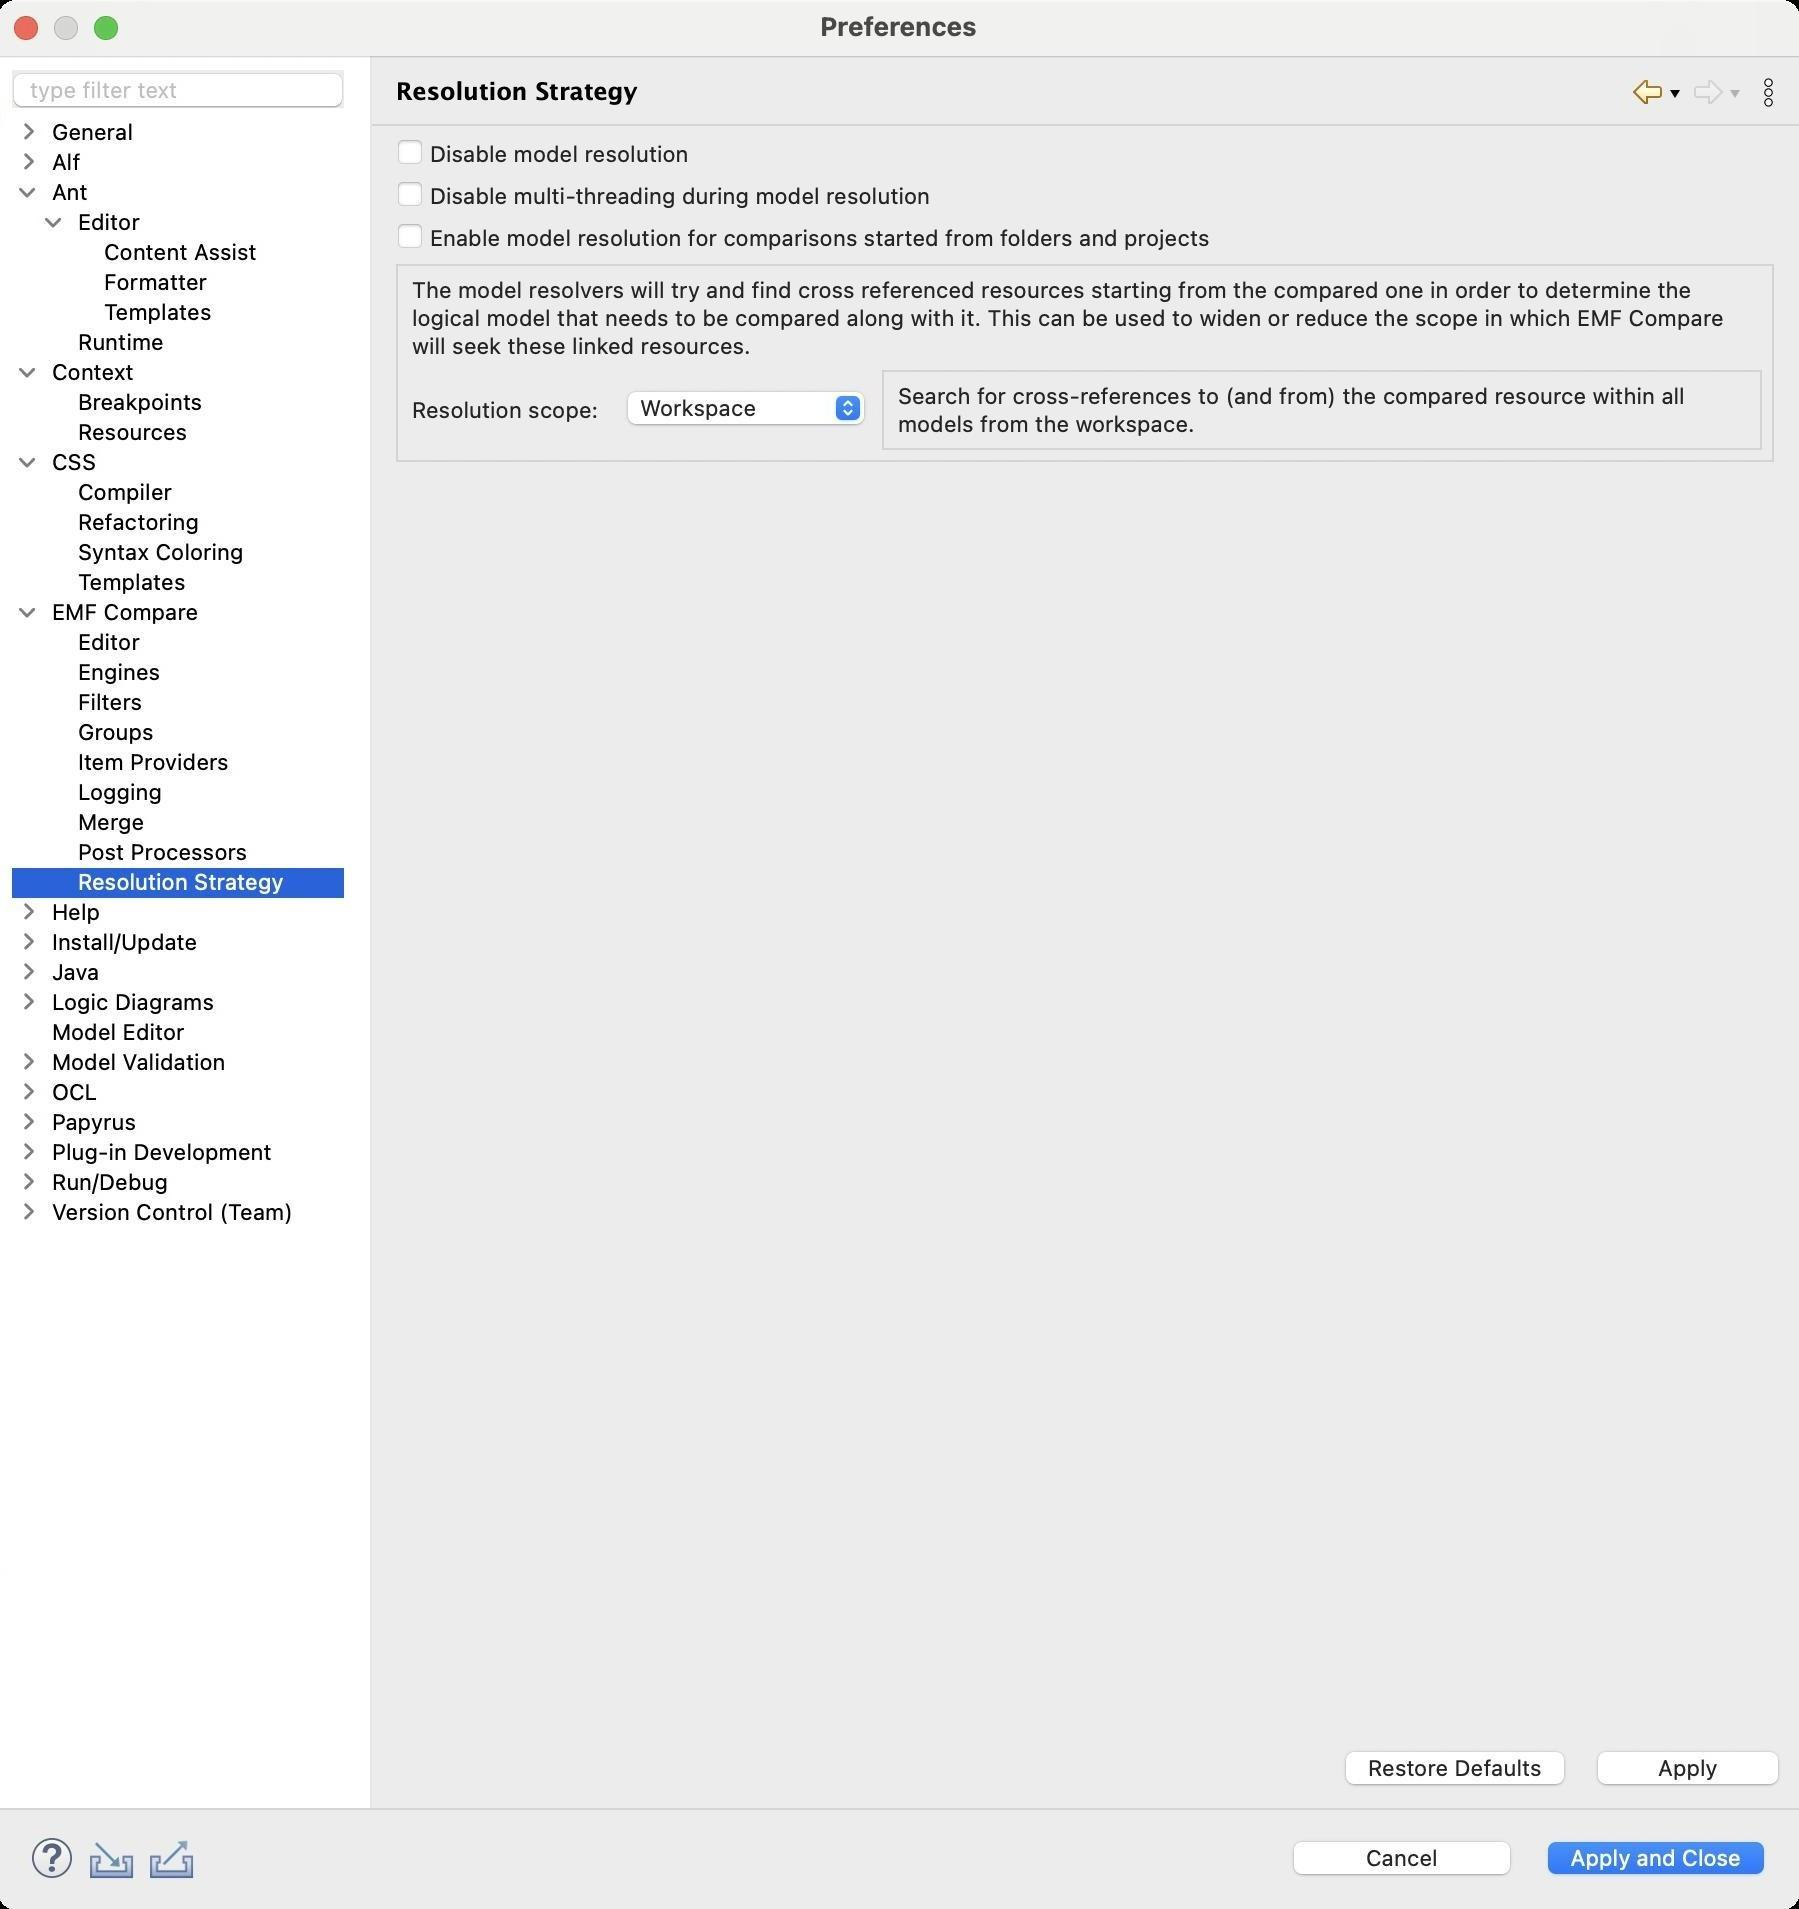
Accessibility tree:
{"name": "Preferences", "role": "AXWindow", "description": null, "role_description": "standard window", "value": null, "position": "480.00;95.00", "size": "901;955", "children": [{"name": "Apply_and_Close", "role": "AXButton", "description": null, "role_description": "button", "value": null, "position": "769.00;917.00", "size": "120;27", "children": []}, {"name": "Cancel", "role": "AXButton", "description": null, "role_description": "button", "value": null, "position": "642.00;917.00", "size": "120;27", "children": []}, {"name": null, "role": "AXToolbar", "description": null, "role_description": "toolbar", "value": null, "position": "12.00;915.00", "size": "90;30", "children": [{"name": "Help", "role": "AXCheckBox", "description": null, "role_description": "checkbox", "value": 0, "position": "12.00;915.00", "size": "30;30", "children": []}, {"name": "Import", "role": "AXButton", "description": null, "role_description": "button", "value": null, "position": "42.00;915.00", "size": "30;30", "children": []}, {"name": "Export", "role": "AXButton", "description": null, "role_description": "button", "value": null, "position": "72.00;915.00", "size": "30;30", "children": []}]}, {"name": null, "role": "AXScrollArea", "description": null, "role_description": "scroll area", "value": null, "position": "199.00;69.00", "size": "697;830", "children": [{"name": "Apply", "role": "AXButton", "description": null, "role_description": "button", "value": null, "position": "794.00;872.00", "size": "102;27", "children": []}, {"name": "Restore_Defaults", "role": "AXButton", "description": null, "role_description": "button", "value": null, "position": "668.00;872.00", "size": "121;27", "children": []}, {"name": null, "role": "AXScrollArea", "description": null, "role_description": "scroll area", "value": null, "position": "199.00;132.00", "size": "689;99", "children": [{"name": null, "role": "AXScrollArea", "description": null, "role_description": "scroll area", "value": null, "position": "442.00;185.00", "size": "440;40", "children": [{"name": null, "role": "AXStaticText", "description": null, "role_description": "text", "value": "Search for cross-references to (and from) the compared resource within all models from the workspace.", "position": "448.00;191.00", "size": "428;28", "children": []}]}, {"name": null, "role": "AXPopUpButton", "description": null, "role_description": "pop up button", "value": "Workspace", "position": "311.00;194.00", "size": "126;22", "children": []}, {"name": null, "role": "AXStaticText", "description": null, "role_description": "text", "value": "Resolution scope:", "position": "205.00;198.00", "size": "98;14", "children": []}, {"name": null, "role": "AXStaticText", "description": null, "role_description": "text", "value": "The model resolvers will try and find cross referenced resources starting from the compared one in order to determine the logical model that needs to be compared along with it. This can be used to widen or reduce the scope in which EMF Compare will seek these linked resources.", "position": "205.00;138.00", "size": "677;42", "children": []}]}, {"name": "Enable_model_resolution_for_comparisons_started_from_folders_and_projects", "role": "AXCheckBox", "description": null, "role_description": "checkbox", "value": 0, "position": "199.00;111.00", "size": "411;16", "children": []}, {"name": "Disable_multi-threading_during_model_resolution", "role": "AXCheckBox", "description": null, "role_description": "checkbox", "value": 0, "position": "199.00;90.00", "size": "272;16", "children": []}, {"name": "Disable_model_resolution", "role": "AXCheckBox", "description": null, "role_description": "checkbox", "value": 0, "position": "199.00;69.00", "size": "151;16", "children": []}]}, {"name": null, "role": "AXToolbar", "description": "", "role_description": "toolbar", "value": null, "position": "814.00;35.00", "size": "82;22", "children": [{"name": "Back_to_Post_Processors", "role": "AXMenuButton", "description": null, "role_description": "menu button", "value": null, "position": "814.00;35.00", "size": "22;22", "children": []}, {"name": "Forward", "role": "AXMenuButton", "description": null, "role_description": "menu button", "value": null, "position": "844.00;35.00", "size": "22;22", "children": []}, {"name": "Additional_Dialog_Actions", "role": "AXButton", "description": null, "role_description": "button", "value": null, "position": "874.00;35.00", "size": "22;22", "children": []}]}, {"name": null, "role": "AXStaticText", "description": "", "role_description": "text", "value": "Resolution Strategy", "position": "196.00;35.00", "size": "611;21", "children": []}, {"name": null, "role": "AXSplitter", "description": null, "role_description": "splitter", "value": 180, "position": "180.00;28.00", "size": "5;876", "children": []}, {"name": null, "role": "AXScrollArea", "description": null, "role_description": "scroll area", "value": null, "position": "7.00;59.00", "size": "166;845", "children": [{"name": null, "role": "AXOutline", "description": null, "role_description": "outline", "value": null, "position": "7.00;59.00", "size": "166;845", "children": [{"name": null, "role": "AXRow", "description": null, "role_description": "outline row", "value": null, "position": "7.00;59.00", "size": "166;15", "children": [{"name": null, "role": "AXGroup", "description": null, "role_description": "group", "value": null, "position": "7.00;59.00", "size": "141;15", "children": [{"name": null, "role": "AXDisclosureTriangle", "description": null, "role_description": "disclosure triangle", "value": 0, "position": "9.00;59.00", "size": "12;14", "children": []}, {"name": null, "role": "AXStaticText", "description": null, "role_description": "text", "value": "General", "position": "25.00;59.00", "size": "122;14", "children": []}]}]}, {"name": null, "role": "AXRow", "description": null, "role_description": "outline row", "value": null, "position": "7.00;74.00", "size": "166;15", "children": [{"name": null, "role": "AXGroup", "description": null, "role_description": "group", "value": null, "position": "7.00;74.00", "size": "141;15", "children": [{"name": null, "role": "AXDisclosureTriangle", "description": null, "role_description": "disclosure triangle", "value": 0, "position": "9.00;74.00", "size": "12;14", "children": []}, {"name": null, "role": "AXStaticText", "description": null, "role_description": "text", "value": "Alf", "position": "25.00;74.00", "size": "122;14", "children": []}]}]}, {"name": null, "role": "AXRow", "description": null, "role_description": "outline row", "value": null, "position": "7.00;89.00", "size": "166;15", "children": [{"name": null, "role": "AXGroup", "description": null, "role_description": "group", "value": null, "position": "7.00;89.00", "size": "141;15", "children": [{"name": null, "role": "AXDisclosureTriangle", "description": null, "role_description": "disclosure triangle", "value": 1, "position": "9.00;89.00", "size": "12;14", "children": []}, {"name": null, "role": "AXStaticText", "description": null, "role_description": "text", "value": "Ant", "position": "25.00;89.00", "size": "122;14", "children": []}]}]}, {"name": null, "role": "AXRow", "description": null, "role_description": "outline row", "value": null, "position": "7.00;104.00", "size": "166;15", "children": [{"name": null, "role": "AXGroup", "description": null, "role_description": "group", "value": null, "position": "7.00;104.00", "size": "141;15", "children": [{"name": null, "role": "AXDisclosureTriangle", "description": null, "role_description": "disclosure triangle", "value": 1, "position": "22.00;104.00", "size": "12;14", "children": []}, {"name": null, "role": "AXStaticText", "description": null, "role_description": "text", "value": "Editor", "position": "38.00;104.00", "size": "109;14", "children": []}]}]}, {"name": null, "role": "AXRow", "description": null, "role_description": "outline row", "value": null, "position": "7.00;119.00", "size": "166;15", "children": [{"name": null, "role": "AXStaticText", "description": null, "role_description": "text", "value": "Content Assist", "position": "51.00;119.00", "size": "96;14", "children": []}]}, {"name": null, "role": "AXRow", "description": null, "role_description": "outline row", "value": null, "position": "7.00;134.00", "size": "166;15", "children": [{"name": null, "role": "AXStaticText", "description": null, "role_description": "text", "value": "Formatter", "position": "51.00;134.00", "size": "96;14", "children": []}]}, {"name": null, "role": "AXRow", "description": null, "role_description": "outline row", "value": null, "position": "7.00;149.00", "size": "166;15", "children": [{"name": null, "role": "AXStaticText", "description": null, "role_description": "text", "value": "Templates", "position": "51.00;149.00", "size": "96;14", "children": []}]}, {"name": null, "role": "AXRow", "description": null, "role_description": "outline row", "value": null, "position": "7.00;164.00", "size": "166;15", "children": [{"name": null, "role": "AXStaticText", "description": null, "role_description": "text", "value": "Runtime", "position": "38.00;164.00", "size": "109;14", "children": []}]}, {"name": null, "role": "AXRow", "description": null, "role_description": "outline row", "value": null, "position": "7.00;179.00", "size": "166;15", "children": [{"name": null, "role": "AXGroup", "description": null, "role_description": "group", "value": null, "position": "7.00;179.00", "size": "141;15", "children": [{"name": null, "role": "AXDisclosureTriangle", "description": null, "role_description": "disclosure triangle", "value": 1, "position": "9.00;179.00", "size": "12;14", "children": []}, {"name": null, "role": "AXStaticText", "description": null, "role_description": "text", "value": "Context", "position": "25.00;179.00", "size": "122;14", "children": []}]}]}, {"name": null, "role": "AXRow", "description": null, "role_description": "outline row", "value": null, "position": "7.00;194.00", "size": "166;15", "children": [{"name": null, "role": "AXStaticText", "description": null, "role_description": "text", "value": "Breakpoints", "position": "38.00;194.00", "size": "109;14", "children": []}]}, {"name": null, "role": "AXRow", "description": null, "role_description": "outline row", "value": null, "position": "7.00;209.00", "size": "166;15", "children": [{"name": null, "role": "AXStaticText", "description": null, "role_description": "text", "value": "Resources", "position": "38.00;209.00", "size": "109;14", "children": []}]}, {"name": null, "role": "AXRow", "description": null, "role_description": "outline row", "value": null, "position": "7.00;224.00", "size": "166;15", "children": [{"name": null, "role": "AXGroup", "description": null, "role_description": "group", "value": null, "position": "7.00;224.00", "size": "141;15", "children": [{"name": null, "role": "AXDisclosureTriangle", "description": null, "role_description": "disclosure triangle", "value": 1, "position": "9.00;224.00", "size": "12;14", "children": []}, {"name": null, "role": "AXStaticText", "description": null, "role_description": "text", "value": "CSS", "position": "25.00;224.00", "size": "122;14", "children": []}]}]}, {"name": null, "role": "AXRow", "description": null, "role_description": "outline row", "value": null, "position": "7.00;239.00", "size": "166;15", "children": [{"name": null, "role": "AXStaticText", "description": null, "role_description": "text", "value": "Compiler", "position": "38.00;239.00", "size": "109;14", "children": []}]}, {"name": null, "role": "AXRow", "description": null, "role_description": "outline row", "value": null, "position": "7.00;254.00", "size": "166;15", "children": [{"name": null, "role": "AXStaticText", "description": null, "role_description": "text", "value": "Refactoring", "position": "38.00;254.00", "size": "109;14", "children": []}]}, {"name": null, "role": "AXRow", "description": null, "role_description": "outline row", "value": null, "position": "7.00;269.00", "size": "166;15", "children": [{"name": null, "role": "AXStaticText", "description": null, "role_description": "text", "value": "Syntax Coloring", "position": "38.00;269.00", "size": "109;14", "children": []}]}, {"name": null, "role": "AXRow", "description": null, "role_description": "outline row", "value": null, "position": "7.00;284.00", "size": "166;15", "children": [{"name": null, "role": "AXStaticText", "description": null, "role_description": "text", "value": "Templates", "position": "38.00;284.00", "size": "109;14", "children": []}]}, {"name": null, "role": "AXRow", "description": null, "role_description": "outline row", "value": null, "position": "7.00;299.00", "size": "166;15", "children": [{"name": null, "role": "AXGroup", "description": null, "role_description": "group", "value": null, "position": "7.00;299.00", "size": "141;15", "children": [{"name": null, "role": "AXDisclosureTriangle", "description": null, "role_description": "disclosure triangle", "value": 1, "position": "9.00;299.00", "size": "12;14", "children": []}, {"name": null, "role": "AXStaticText", "description": null, "role_description": "text", "value": "EMF Compare", "position": "25.00;299.00", "size": "122;14", "children": []}]}]}, {"name": null, "role": "AXRow", "description": null, "role_description": "outline row", "value": null, "position": "7.00;314.00", "size": "166;15", "children": [{"name": null, "role": "AXStaticText", "description": null, "role_description": "text", "value": "Editor", "position": "38.00;314.00", "size": "109;14", "children": []}]}, {"name": null, "role": "AXRow", "description": null, "role_description": "outline row", "value": null, "position": "7.00;329.00", "size": "166;15", "children": [{"name": null, "role": "AXStaticText", "description": null, "role_description": "text", "value": "Engines", "position": "38.00;329.00", "size": "109;14", "children": []}]}, {"name": null, "role": "AXRow", "description": null, "role_description": "outline row", "value": null, "position": "7.00;344.00", "size": "166;15", "children": [{"name": null, "role": "AXStaticText", "description": null, "role_description": "text", "value": "Filters", "position": "38.00;344.00", "size": "109;14", "children": []}]}, {"name": null, "role": "AXRow", "description": null, "role_description": "outline row", "value": null, "position": "7.00;359.00", "size": "166;15", "children": [{"name": null, "role": "AXStaticText", "description": null, "role_description": "text", "value": "Groups", "position": "38.00;359.00", "size": "109;14", "children": []}]}, {"name": null, "role": "AXRow", "description": null, "role_description": "outline row", "value": null, "position": "7.00;374.00", "size": "166;15", "children": [{"name": null, "role": "AXStaticText", "description": null, "role_description": "text", "value": "Item Providers", "position": "38.00;374.00", "size": "109;14", "children": []}]}, {"name": null, "role": "AXRow", "description": null, "role_description": "outline row", "value": null, "position": "7.00;389.00", "size": "166;15", "children": [{"name": null, "role": "AXStaticText", "description": null, "role_description": "text", "value": "Logging", "position": "38.00;389.00", "size": "109;14", "children": []}]}, {"name": null, "role": "AXRow", "description": null, "role_description": "outline row", "value": null, "position": "7.00;404.00", "size": "166;15", "children": [{"name": null, "role": "AXStaticText", "description": null, "role_description": "text", "value": "Merge", "position": "38.00;404.00", "size": "109;14", "children": []}]}, {"name": null, "role": "AXRow", "description": null, "role_description": "outline row", "value": null, "position": "7.00;419.00", "size": "166;15", "children": [{"name": null, "role": "AXStaticText", "description": null, "role_description": "text", "value": "Post Processors", "position": "38.00;419.00", "size": "109;14", "children": []}]}, {"name": null, "role": "AXRow", "description": null, "role_description": "outline row", "value": null, "position": "7.00;434.00", "size": "166;15", "children": [{"name": null, "role": "AXStaticText", "description": null, "role_description": "text", "value": "Resolution Strategy", "position": "38.00;434.00", "size": "109;14", "children": []}]}, {"name": null, "role": "AXRow", "description": null, "role_description": "outline row", "value": null, "position": "7.00;449.00", "size": "166;15", "children": [{"name": null, "role": "AXGroup", "description": null, "role_description": "group", "value": null, "position": "7.00;449.00", "size": "141;15", "children": [{"name": null, "role": "AXDisclosureTriangle", "description": null, "role_description": "disclosure triangle", "value": 0, "position": "9.00;449.00", "size": "12;14", "children": []}, {"name": null, "role": "AXStaticText", "description": null, "role_description": "text", "value": "Help", "position": "25.00;449.00", "size": "122;14", "children": []}]}]}, {"name": null, "role": "AXRow", "description": null, "role_description": "outline row", "value": null, "position": "7.00;464.00", "size": "166;15", "children": [{"name": null, "role": "AXGroup", "description": null, "role_description": "group", "value": null, "position": "7.00;464.00", "size": "141;15", "children": [{"name": null, "role": "AXDisclosureTriangle", "description": null, "role_description": "disclosure triangle", "value": 0, "position": "9.00;464.00", "size": "12;14", "children": []}, {"name": null, "role": "AXStaticText", "description": null, "role_description": "text", "value": "Install/Update", "position": "25.00;464.00", "size": "122;14", "children": []}]}]}, {"name": null, "role": "AXRow", "description": null, "role_description": "outline row", "value": null, "position": "7.00;479.00", "size": "166;15", "children": [{"name": null, "role": "AXGroup", "description": null, "role_description": "group", "value": null, "position": "7.00;479.00", "size": "141;15", "children": [{"name": null, "role": "AXDisclosureTriangle", "description": null, "role_description": "disclosure triangle", "value": 0, "position": "9.00;479.00", "size": "12;14", "children": []}, {"name": null, "role": "AXStaticText", "description": null, "role_description": "text", "value": "Java", "position": "25.00;479.00", "size": "122;14", "children": []}]}]}, {"name": null, "role": "AXRow", "description": null, "role_description": "outline row", "value": null, "position": "7.00;494.00", "size": "166;15", "children": [{"name": null, "role": "AXGroup", "description": null, "role_description": "group", "value": null, "position": "7.00;494.00", "size": "141;15", "children": [{"name": null, "role": "AXDisclosureTriangle", "description": null, "role_description": "disclosure triangle", "value": 0, "position": "9.00;494.00", "size": "12;14", "children": []}, {"name": null, "role": "AXStaticText", "description": null, "role_description": "text", "value": "Logic Diagrams", "position": "25.00;494.00", "size": "122;14", "children": []}]}]}, {"name": null, "role": "AXRow", "description": null, "role_description": "outline row", "value": null, "position": "7.00;509.00", "size": "166;15", "children": [{"name": null, "role": "AXStaticText", "description": null, "role_description": "text", "value": "Model Editor", "position": "25.00;509.00", "size": "122;14", "children": []}]}, {"name": null, "role": "AXRow", "description": null, "role_description": "outline row", "value": null, "position": "7.00;524.00", "size": "166;15", "children": [{"name": null, "role": "AXGroup", "description": null, "role_description": "group", "value": null, "position": "7.00;524.00", "size": "141;15", "children": [{"name": null, "role": "AXDisclosureTriangle", "description": null, "role_description": "disclosure triangle", "value": 0, "position": "9.00;524.00", "size": "12;14", "children": []}, {"name": null, "role": "AXStaticText", "description": null, "role_description": "text", "value": "Model Validation", "position": "25.00;524.00", "size": "122;14", "children": []}]}]}, {"name": null, "role": "AXRow", "description": null, "role_description": "outline row", "value": null, "position": "7.00;539.00", "size": "166;15", "children": [{"name": null, "role": "AXGroup", "description": null, "role_description": "group", "value": null, "position": "7.00;539.00", "size": "141;15", "children": [{"name": null, "role": "AXDisclosureTriangle", "description": null, "role_description": "disclosure triangle", "value": 0, "position": "9.00;539.00", "size": "12;14", "children": []}, {"name": null, "role": "AXStaticText", "description": null, "role_description": "text", "value": "OCL", "position": "25.00;539.00", "size": "122;14", "children": []}]}]}, {"name": null, "role": "AXRow", "description": null, "role_description": "outline row", "value": null, "position": "7.00;554.00", "size": "166;15", "children": [{"name": null, "role": "AXGroup", "description": null, "role_description": "group", "value": null, "position": "7.00;554.00", "size": "141;15", "children": [{"name": null, "role": "AXDisclosureTriangle", "description": null, "role_description": "disclosure triangle", "value": 0, "position": "9.00;554.00", "size": "12;14", "children": []}, {"name": null, "role": "AXStaticText", "description": null, "role_description": "text", "value": "Papyrus", "position": "25.00;554.00", "size": "122;14", "children": []}]}]}, {"name": null, "role": "AXRow", "description": null, "role_description": "outline row", "value": null, "position": "7.00;569.00", "size": "166;15", "children": [{"name": null, "role": "AXGroup", "description": null, "role_description": "group", "value": null, "position": "7.00;569.00", "size": "141;15", "children": [{"name": null, "role": "AXDisclosureTriangle", "description": null, "role_description": "disclosure triangle", "value": 0, "position": "9.00;569.00", "size": "12;14", "children": []}, {"name": null, "role": "AXStaticText", "description": null, "role_description": "text", "value": "Plug-in Development", "position": "25.00;569.00", "size": "122;14", "children": []}]}]}, {"name": null, "role": "AXRow", "description": null, "role_description": "outline row", "value": null, "position": "7.00;584.00", "size": "166;15", "children": [{"name": null, "role": "AXGroup", "description": null, "role_description": "group", "value": null, "position": "7.00;584.00", "size": "141;15", "children": [{"name": null, "role": "AXDisclosureTriangle", "description": null, "role_description": "disclosure triangle", "value": 0, "position": "9.00;584.00", "size": "12;14", "children": []}, {"name": null, "role": "AXStaticText", "description": null, "role_description": "text", "value": "Run/Debug", "position": "25.00;584.00", "size": "122;14", "children": []}]}]}, {"name": null, "role": "AXRow", "description": null, "role_description": "outline row", "value": null, "position": "7.00;599.00", "size": "166;15", "children": [{"name": null, "role": "AXGroup", "description": null, "role_description": "group", "value": null, "position": "7.00;599.00", "size": "141;15", "children": [{"name": null, "role": "AXDisclosureTriangle", "description": null, "role_description": "disclosure triangle", "value": 0, "position": "9.00;599.00", "size": "12;14", "children": []}, {"name": null, "role": "AXStaticText", "description": null, "role_description": "text", "value": "Version Control (Team)", "position": "25.00;599.00", "size": "122;14", "children": []}]}]}, {"name": null, "role": "AXColumn", "description": null, "role_description": "column", "value": null, "position": "7.00;59.00", "size": "141;845", "children": []}]}]}, {"name": "type_filter_text", "role": "AXTextField", "description": null, "role_description": "search text field", "value": "", "position": "7.00;35.00", "size": "166;19", "children": []}, {"name": null, "role": "AXButton", "description": null, "role_description": "close button", "value": null, "position": "7.00;6.00", "size": "14;16", "children": []}, {"name": null, "role": "AXButton", "description": null, "role_description": "zoom button", "value": null, "position": "47.00;6.00", "size": "14;16", "children": [{"name": null, "role": "AXGroup", "description": null, "role_description": "group", "value": null, "position": "47.00;6.00", "size": "14;16", "children": [{"name": null, "role": "AXGroup", "description": null, "role_description": "group", "value": null, "position": "47.00;6.00", "size": "14;16", "children": []}]}]}, {"name": null, "role": "AXButton", "description": null, "role_description": "minimize button", "value": null, "position": "27.00;6.00", "size": "14;16", "children": []}, {"name": null, "role": "AXStaticText", "description": null, "role_description": "text", "value": "Preferences", "position": "409.00;5.00", "size": "83;16", "children": []}]}